Question: I'm passing a string value from a slider control which needs to be in the form of a whole number for processing. Currently if I select a value of 3, the actual string value passed is '3.74'.
I tried to solve this issue by taking the slider value string 'roundMax', converting it to an int and then assinging it's value to the integer flag variable 'roundMaxFlag'.
'''
int roundMaxFlag = Convert.ToInt64(Math.Round(Convert.ToDouble(roundMax)));
'''
This method isn't working as I cannot 'implicitly convert type long to int'.
Does anyone know how I can convert the string value from 'roundMax' and store it as a whole int in 'roundMaxFlag'?
I assume it can be done using the above line of code just that I'm missing an extra cast?

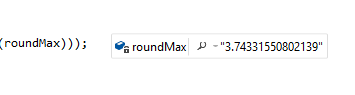
Answer: You could use the method called 'Convert.ToInt32', since you assign your result to an int (Int32) and not to a long int (Int64).
The error message you get, express the above. For the representation of an int, 32 bits are used. While for the representation of a long int, 64 bits are used. Hence you cannot assign to a variable that expects a 32-bit value, a 64-bit value.